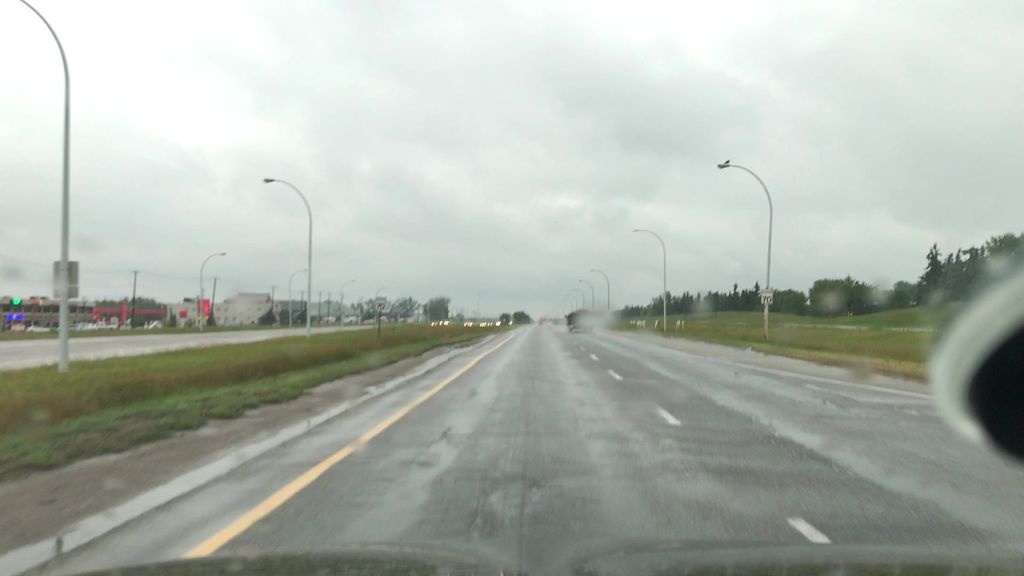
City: edmonton